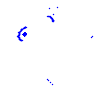
Particle: proton